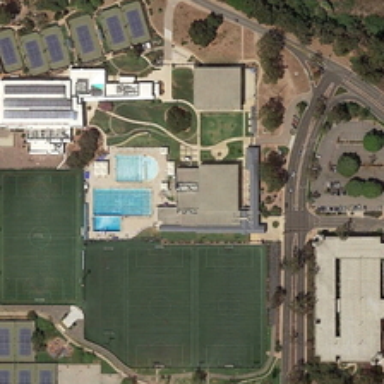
Three football fields and twelve tennis courts are in a school with several buildings .